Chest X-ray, AP view. Patient: 66 years old, sex M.
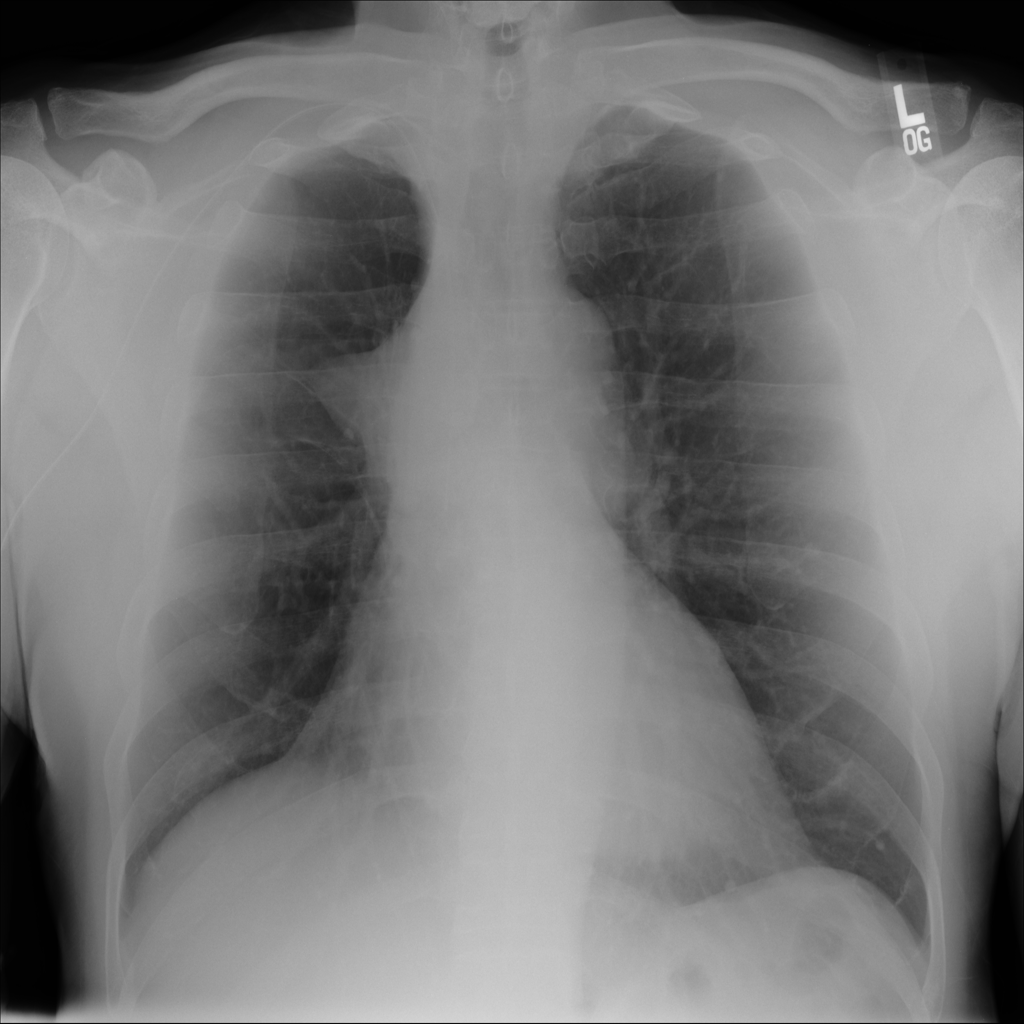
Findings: No Finding